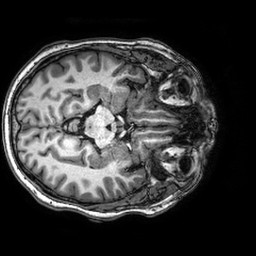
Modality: T1w
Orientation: axial
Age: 46
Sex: male
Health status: healthy